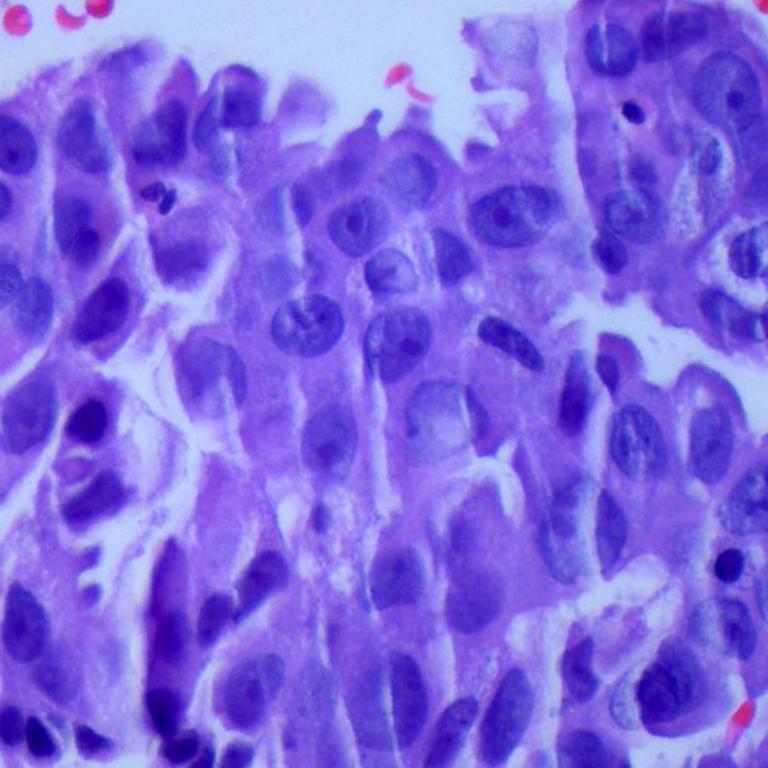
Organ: lung
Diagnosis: adenocarcinomas